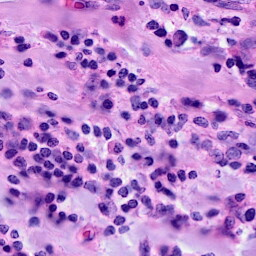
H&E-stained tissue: Breast